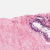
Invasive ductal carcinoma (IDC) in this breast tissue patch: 0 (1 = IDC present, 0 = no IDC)